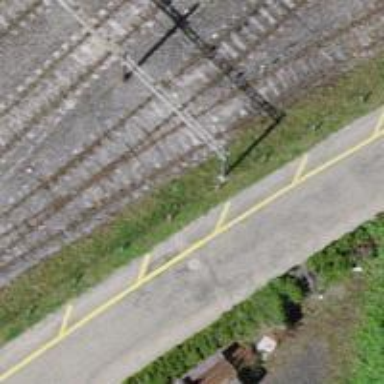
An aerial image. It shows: Railway yard with electrified tracks and single track.